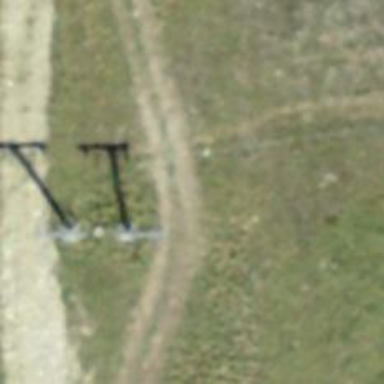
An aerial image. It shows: Pylon used for aerialway.